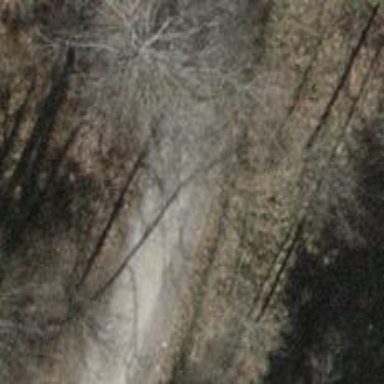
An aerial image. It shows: Track with fine gravel surface. The track has grade2 tracktype.